Question: Im trying to implement geolocation on my project, I already have the api and stuff, all the code necessary, but on mobile whenever I try to access the location it just show and error on the google maps saying "Error: The geolocation service failed." but on my desktop it works fine.

Was expecting the same thing that happens on my desktop, a prompt asking for permission to access gps but nothing happens
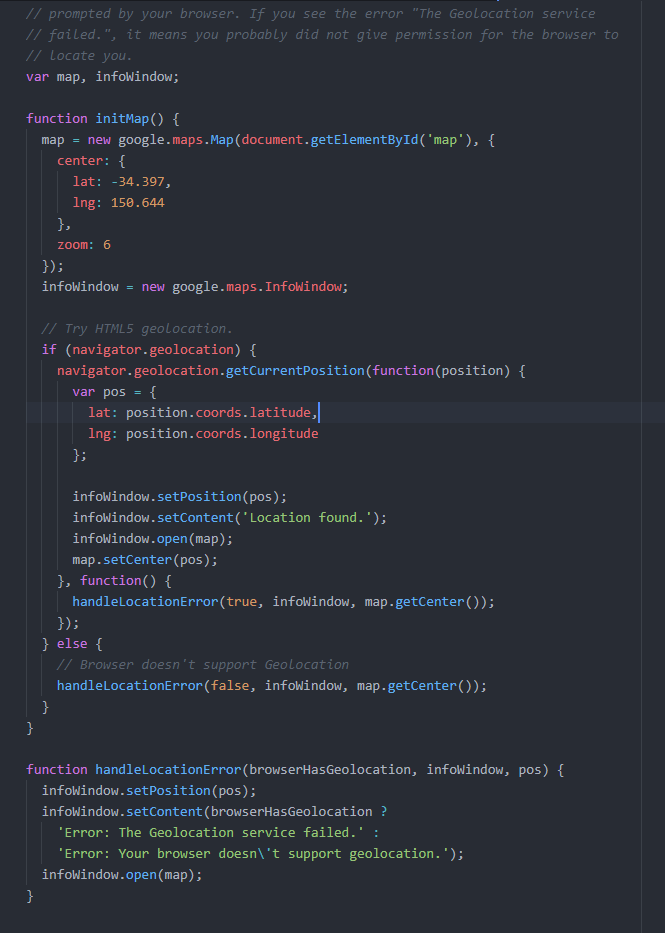
Answer: @Pedro Teixeira - If you're running this app from a web server not as a local HTML page. Here is why this is not working for you.
Chrome has public intent to deprecate powerful features like geolocation on non-secure origins, and we hope that others will follow.
Starting with Chrome 50, Chrome no longer supports obtaining the user's location using the HTML5 Geolocation API from pages delivered by non-secure connections. This means that the page that's making the Geolocation API call must be served from a secure context such as HTTPS.
It is an important issue as it will directly impact any site that requires use of the geolocation API and is not served over https, but it is a change that we do believe is beneficial to all users on the web. This post should help you understand the reasoning and how to proceed.
This change is effective as of Chrome 50 (12PM PST April 20 2016).
Location is sensitive data! Requiring HTTPS is required to protect the privacy of your users' location data. If the user's location is available from a non-secure context, attackers on the network will be able to know where that user is. This seriously compromises user privacy.
This affects any page currently using the Geolocation API from pages served over HTTP (non-secure). It also affects HTTPS iframes that use the Geolocation API if they are embedded in HTTP pages. (You won't be able to polyfill using a shared HTTPS-delivered frame.)
If you would like to use the HTML5 Geolocation API, or if your site already uses the Geolocation API, please migrate the pages making Geolocation API calls to HTTPS, ensuring that they're used in a secure context.
There are a number of fallback options available to get a user's location that are not affected by this change, such as Google Maps Geolocation API, GeoIP (as an example, there are other geo based solutions), and a user-entered zip code. However, we strongly recommend that the best path to ensure ongoing access to geolocation is to move to HTTPS.
<URL>